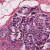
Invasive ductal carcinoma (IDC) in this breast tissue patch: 0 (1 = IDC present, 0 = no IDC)